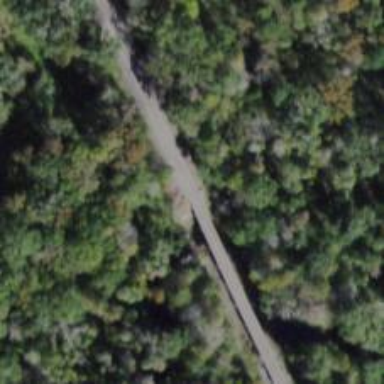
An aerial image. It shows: Railway bridge.